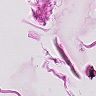
Metastatic tissue present: no